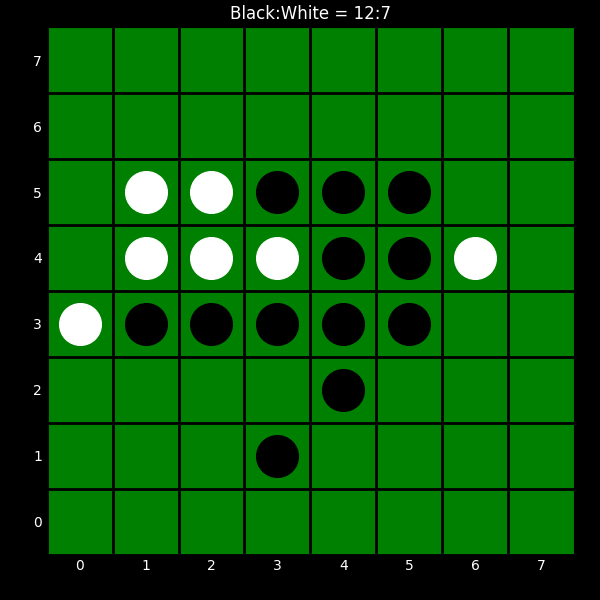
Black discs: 12
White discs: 7